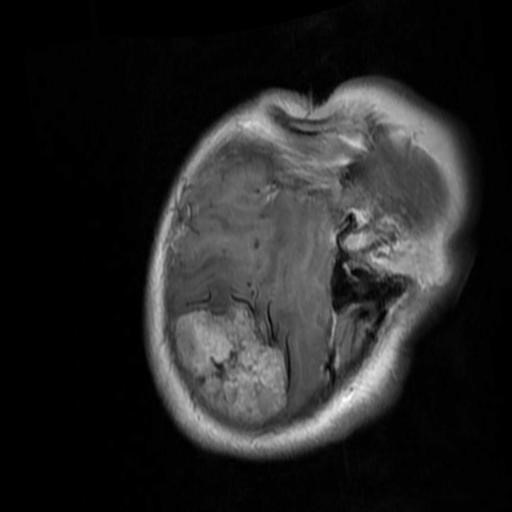
Label: brain_menin